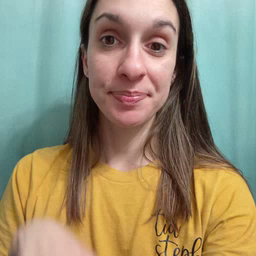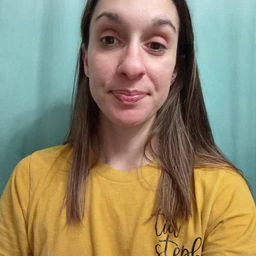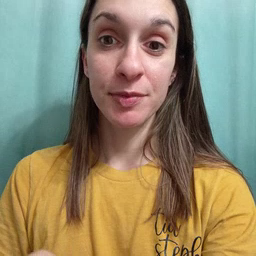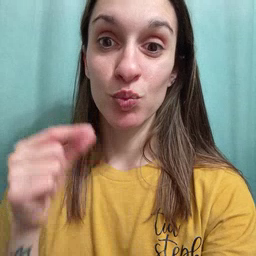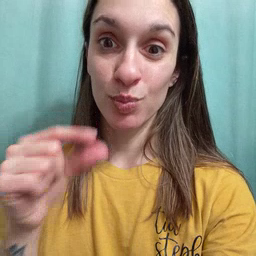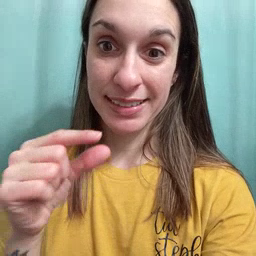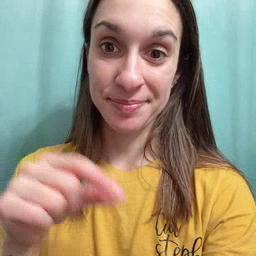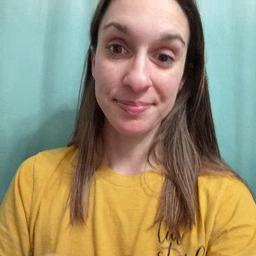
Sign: green